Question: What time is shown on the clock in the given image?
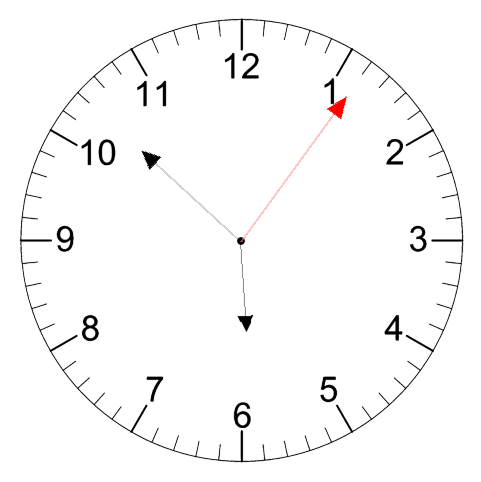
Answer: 05:52:06